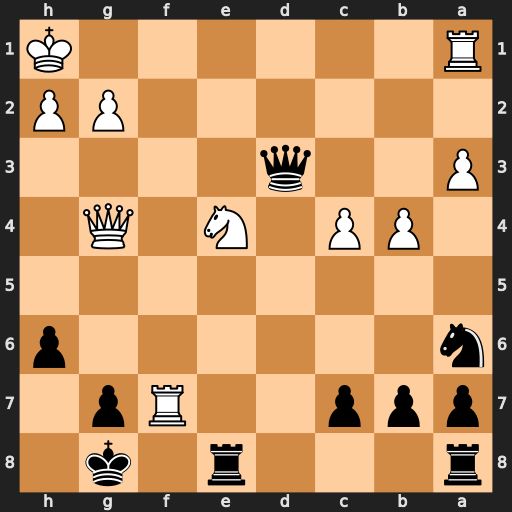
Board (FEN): r3r1k1/ppp2Rp1/n6p/8/1PP1N1Q1/P2q4/6PP/R6K
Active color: b
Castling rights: -
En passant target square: -
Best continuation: Kxf7 Qf5+ Ke7 Re1 Kd8